Question: I am developing a app that will load remote data in a 'UITableView' but when I run it, it shows nothing. Please view and help me to debug it. Thanks
Json outPut
'''
{
"emp_info" = (
(
1,
firstname_one,
lastname_one,
"abcd@xyz",
"500 B3 abc Town"
),
(
2,
firstname_two,
lastname_two,
"abcd@xyz",
"500 B3 abc Town"
),
(
18,
firstname_three,
lastname_three,
"abcd@xyz",
"500 B3 abc Town"
)
);
}
'''
And .m file
'''
- (void)viewDidLoad
{
[super viewDidLoad];
statuses=[[NSMutableArray alloc]init];
NSURL *myURL = [NSURL URLWithString:@"http://abcd.com/My_php/result.php"];
NSMutableURLRequest *request = [NSMutableURLRequest requestWithURL:myURL cachePolicy:NSURLRequestReloadIgnoringLocalCacheData timeoutInterval:60];
[NSURLConnection sendAsynchronousRequest:request queue:[NSOperationQueue mainQueue]
completionHandler:^(NSURLResponse *response, NSData *data, NSError *error) {
NSLog(@"Finished with status code: %i", [(NSHTTPURLResponse *)response statusCode]);
id jsonObject = [NSJSONSerialization JSONObjectWithData:data options:NSJSONReadingAllowFragments error:nil];
NSLog(@"jsonObject=%@",jsonObject);
statuses=[jsonObject mutableCopy];
[self.theTableView reloadData];
}];
NSLog(@"myURL=%@",myURL);
}
- (NSInteger)tableView:(UITableView *)tableView numberOfRowsInSection:(NSInteger)section
{
NSLog(@"%d",[statuses count]);
return [statuses count];
}
- (UITableViewCell *)tableView:(UITableView *)tableView cellForRowAtIndexPath:(NSIndexPath *)indexPath
{
static NSString *CellIdentifier = @"Cell";
UITableViewCell *cell = [tableView dequeueReusableCellWithIdentifier:CellIdentifier];
if (cell == nil)
{
cell = [[UITableViewCell alloc] initWithStyle:UITableViewCellStyleDefault reuseIdentifier:CellIdentifier] ;
}
id obj = [statuses objectAtIndex:indexPath.row];
cell.textLabel.text =[obj valueForKey:@"Title"];
return cell;
}
'''
And when I compile it. it shows nothing in the table infect doesn't even show the table itself.

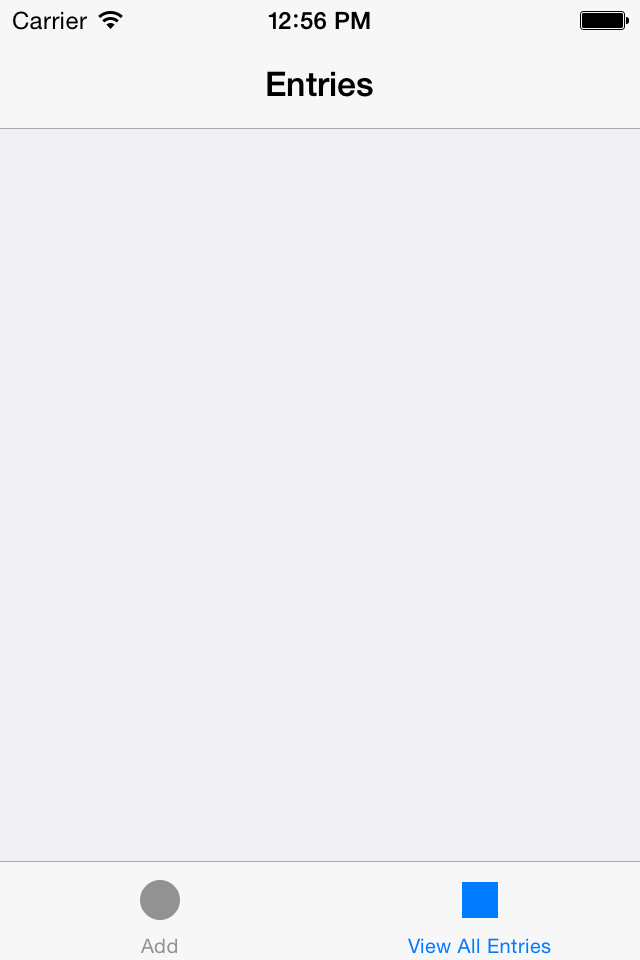
Answer: You should get NSArray contains NSArrays from NSDictionary from JSON:
'''
[NSURLConnection sendAsynchronousRequest:request queue:[NSOperationQueue mainQueue]
completionHandler:^(NSURLResponse *response, NSData *data, NSError *error)
{
...
// This Array contains arrays
statuses=[jsonObject[@"emp_info"] mutableCopy];
[self.theTableView reloadData];
}];
'''
In cellForRowAtIndexPath, get value from this NSArray:
'''
- (UITableViewCell *)tableView:(UITableView *)tableView cellForRowAtIndexPath:(NSIndexPath *)indexPath
{
...
// this is an NSArray, not an NSDictionary:
NSArray *obj = [statuses objectAtIndex:indexPath.row];
cell.textLabel.text = obj[1]; // just my example
}
'''